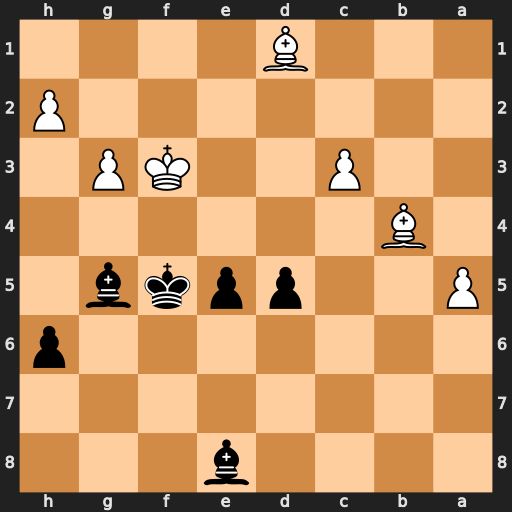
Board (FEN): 4b3/8/7p/P2ppkb1/1B6/2P2KP1/7P/3B4
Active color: b
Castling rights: -
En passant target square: -
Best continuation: Bh5+ Kf2 Bxd1